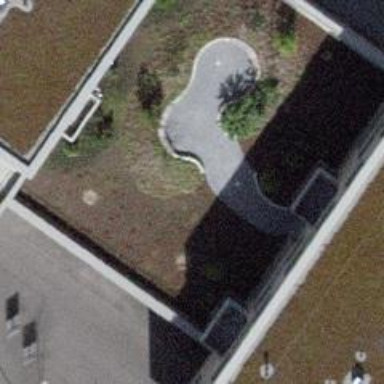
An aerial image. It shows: Part of building.